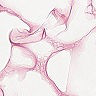
Metastatic tissue present: no